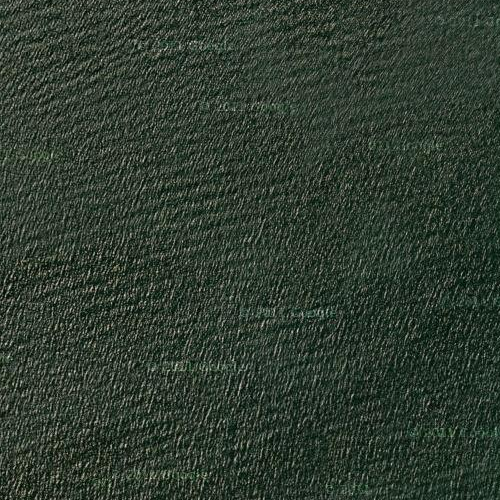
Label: sydney